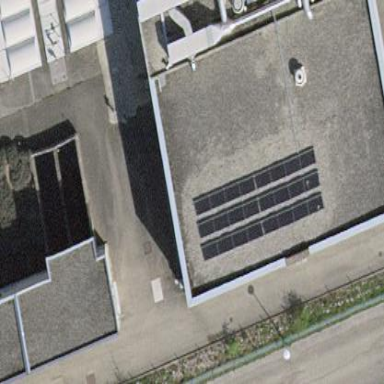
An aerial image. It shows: Solar power generator using photovoltaic panels.